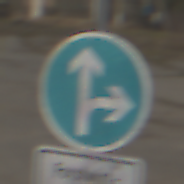
Verkehrszeichen: VorgeschriebeneFahrtrichtungGeradeausOderRechts
Zusatzzeichen unten: BesondereFahrzeugeUndTransportgueter7
Umgebung: Outdoor, Suburban
Tageszeit: Midday
Wetter: PartlyCloudy
Licht: Natural
Jahreszeit: NotSpecified
Kontrast: HighContrast